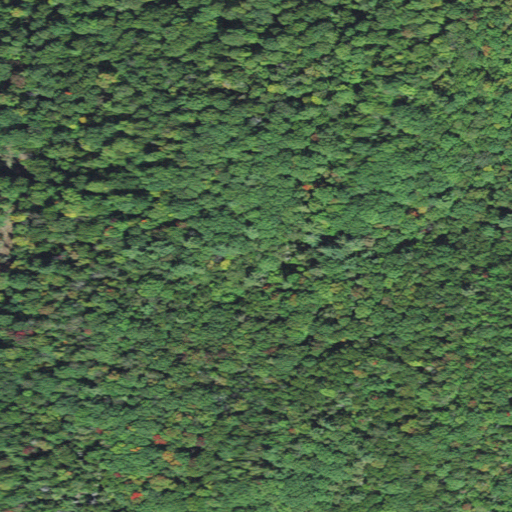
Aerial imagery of mountain in Vermont named Barber Mountain containing mixed forest and deciduous forest